Aerial crown-view tile of a tropical tree (Barro Colorado Island, Panama), acquired 20250616:
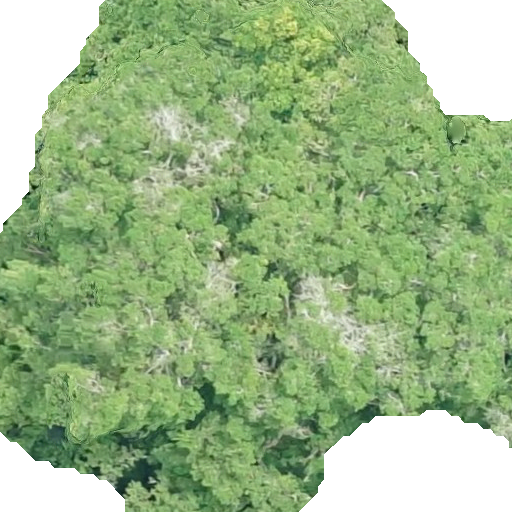
Species: Brosimum alicastrum
GBIF accepted scientific name: Brosimum alicastrum
Crown area: 352.67 m²